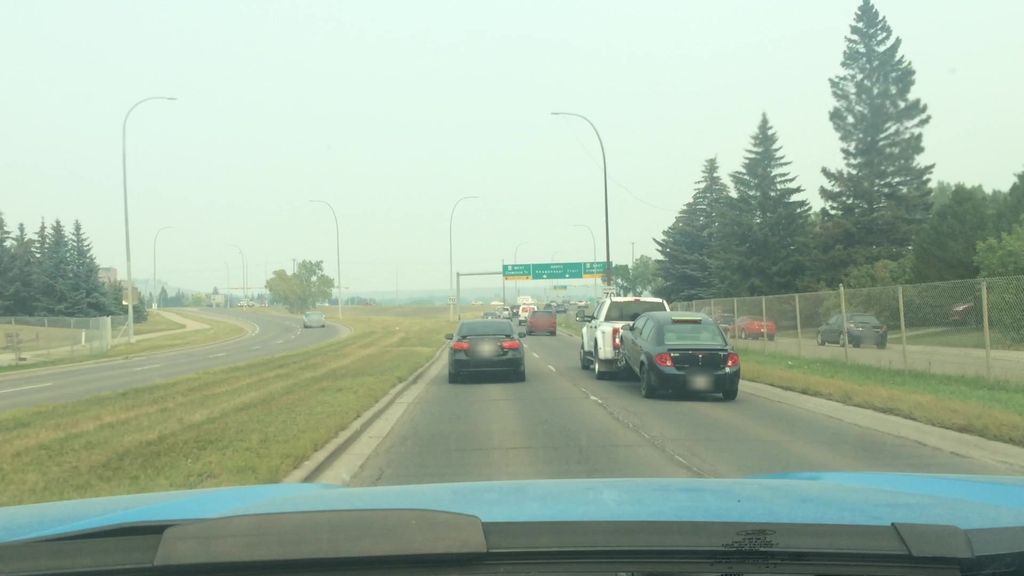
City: calgary